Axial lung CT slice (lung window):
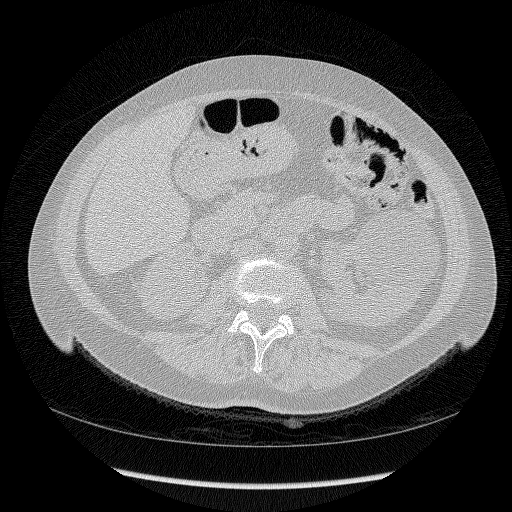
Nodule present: no